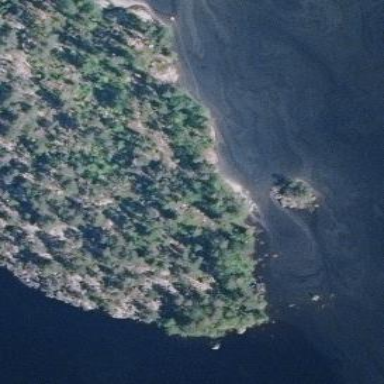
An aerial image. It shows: Islet.